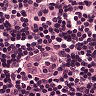
Metastatic tissue present: no